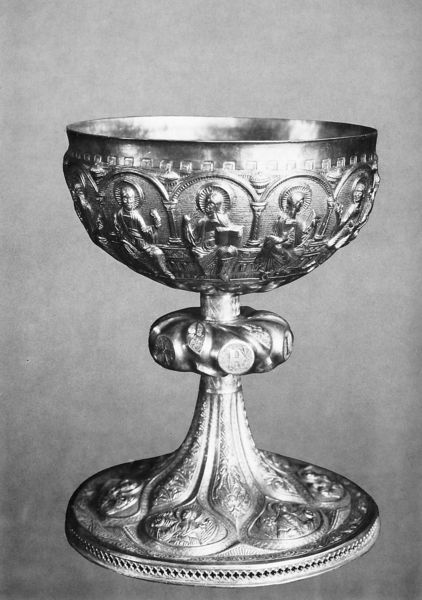
Titel: Kelch
Standort: Herkunftsland: Hessen(D H) (EU - D - H)
Institution: Fritzlar, Domschatz und Museum des St. Petri-Domes
Schlagwörter: blätter, fuß, menschen, sitzen, glas, schwarz, säulen, weiss, muster, ornament, trinken, schale, silber, sockel, kirche, gold, kelch, rund, relief, bücher, bogen, figuren, wein, glanz, ornamente, verzierung, glänzen, metall, bronze, foto, fotografie, bögen, griff, becher, gefäß, zinn, buch, schwarzweiss, kupfer, gravur, arkaden, photo, verziert, heiligenschein, nimbus, christus, versilbert, mittelalter, messe, heilige, abendmahl, pokal, jünger, guss, schaft, standfuß, sakral, ritual, liturgie, prägung, gral, bögem, kult, heiligenfiguren, ottonisch, apostel, evangelisten, schmiedekunst, wandlung, eucharistie, cuppa, heiöige